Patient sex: F
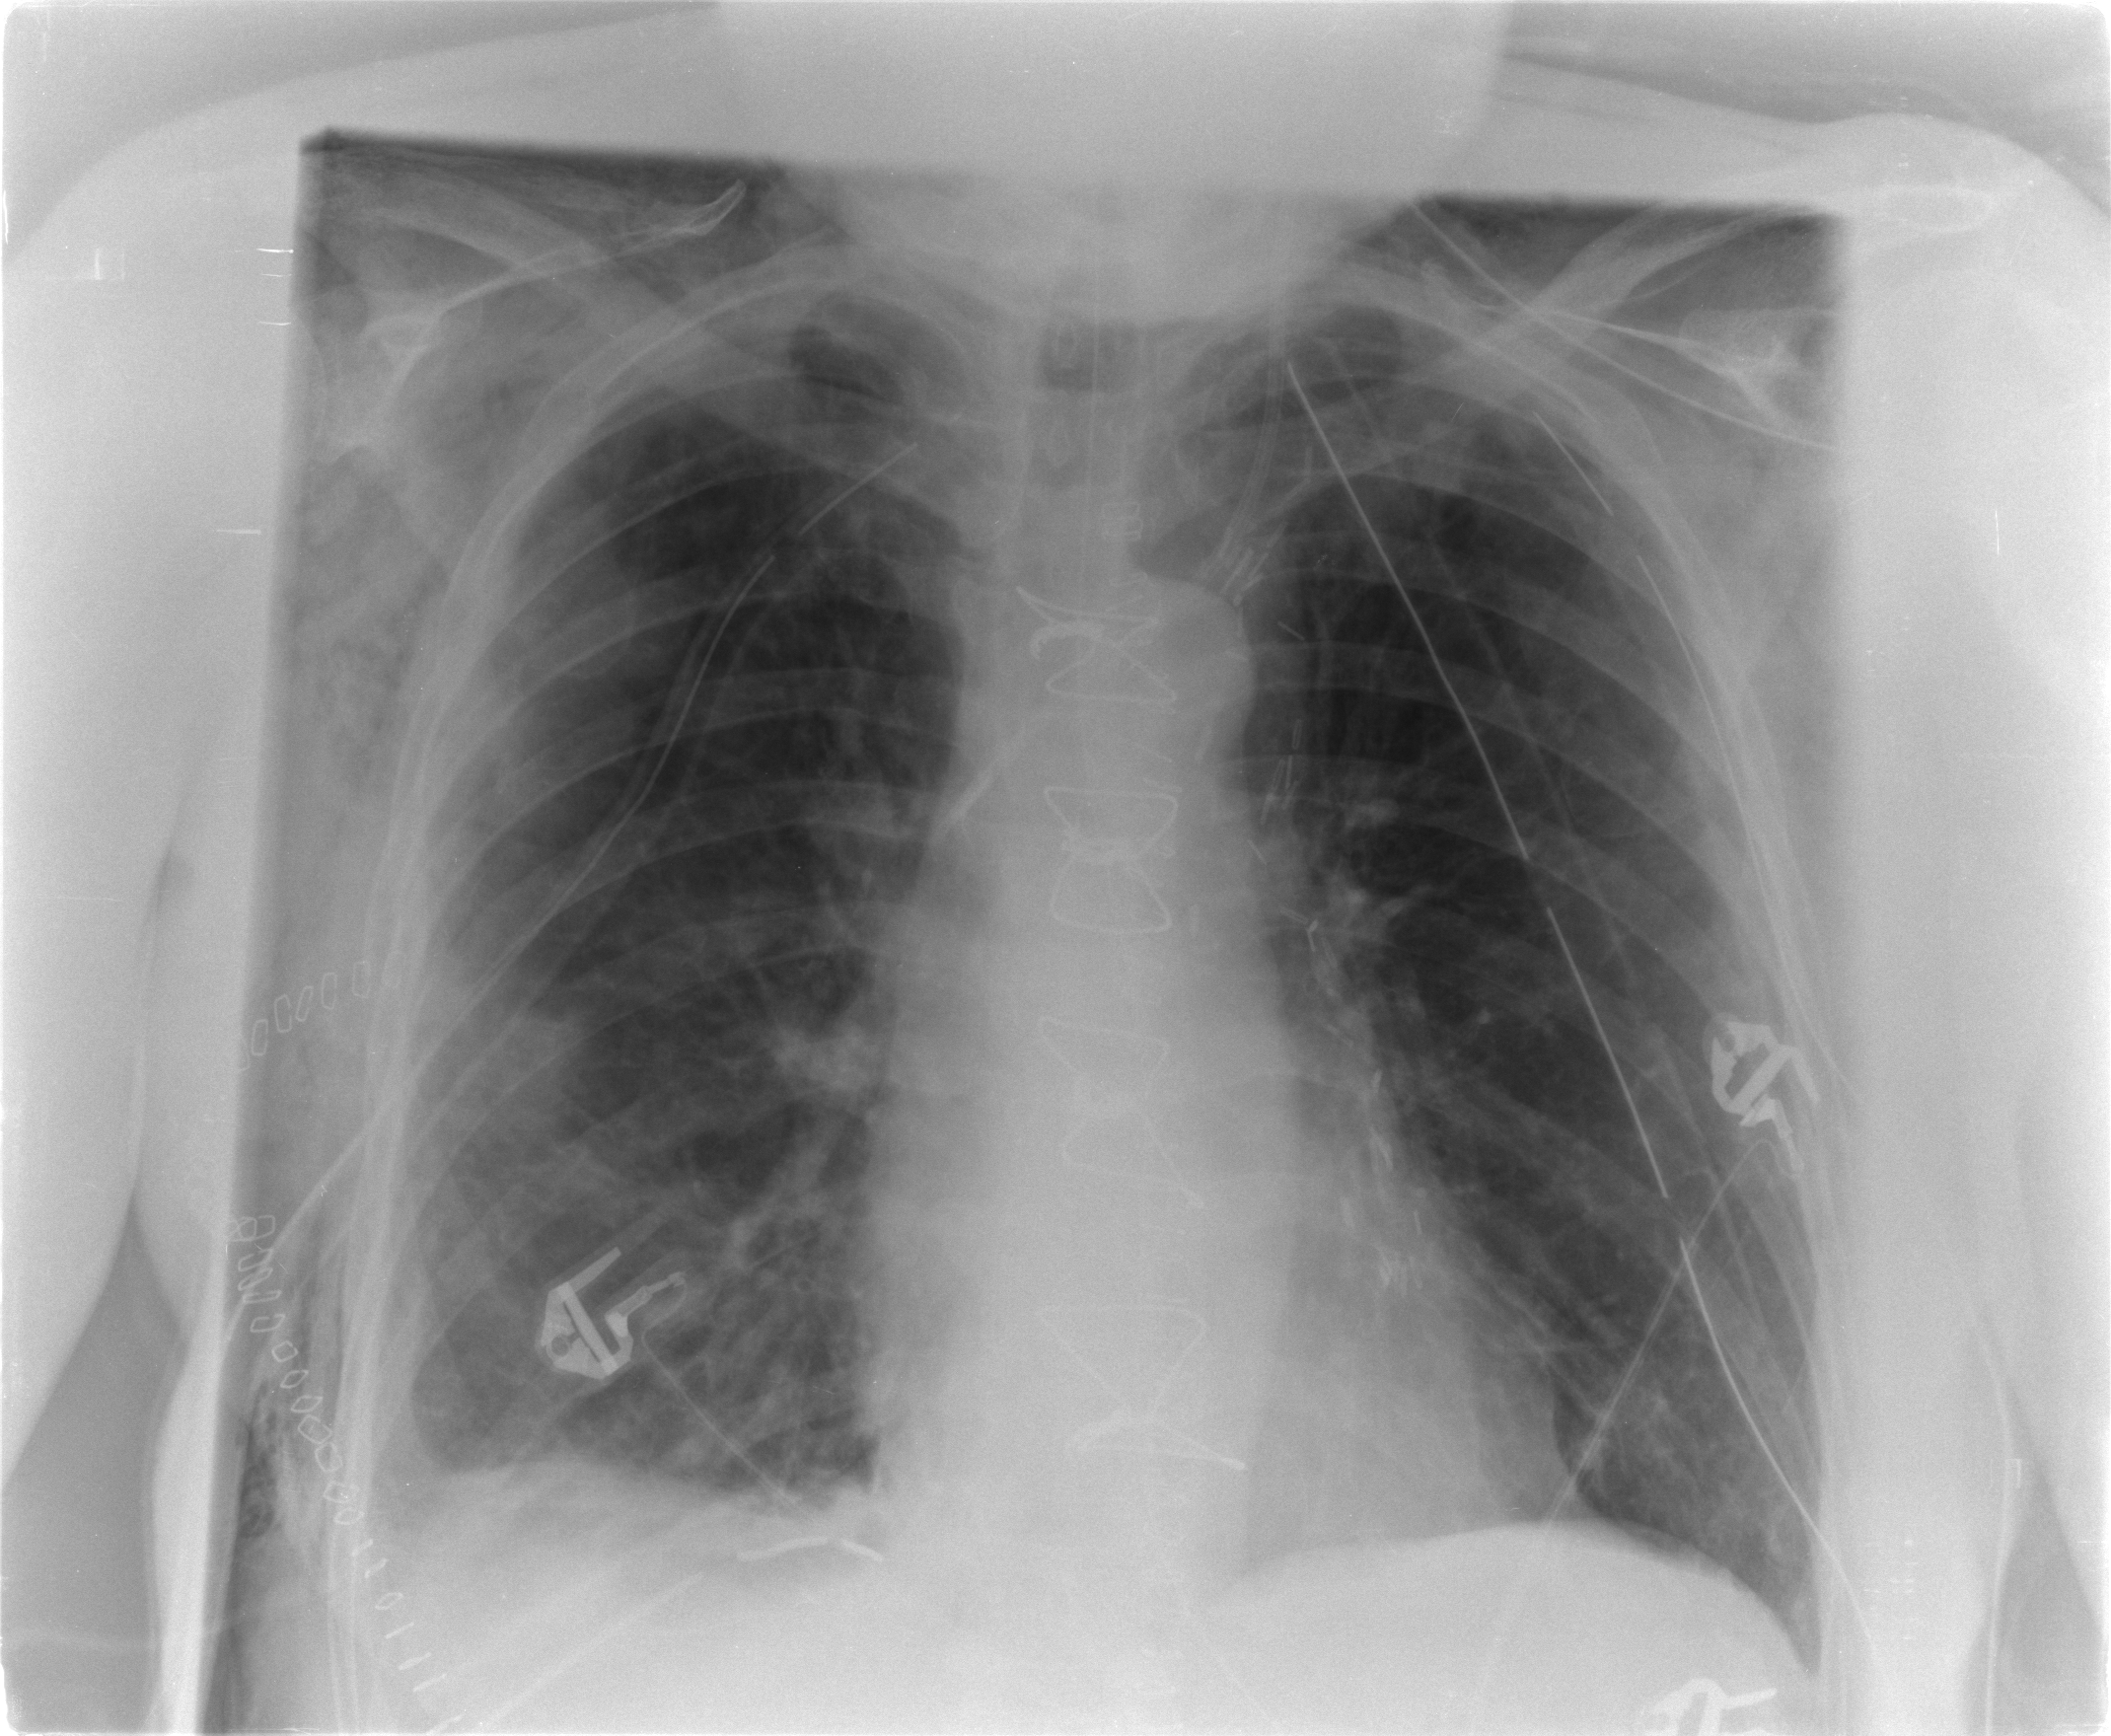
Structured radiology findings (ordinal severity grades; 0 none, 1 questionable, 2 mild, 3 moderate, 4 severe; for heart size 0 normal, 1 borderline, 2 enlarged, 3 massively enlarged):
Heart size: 0
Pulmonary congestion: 2
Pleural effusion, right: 2
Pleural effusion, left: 0
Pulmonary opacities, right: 2
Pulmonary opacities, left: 0
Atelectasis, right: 2
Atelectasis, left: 0